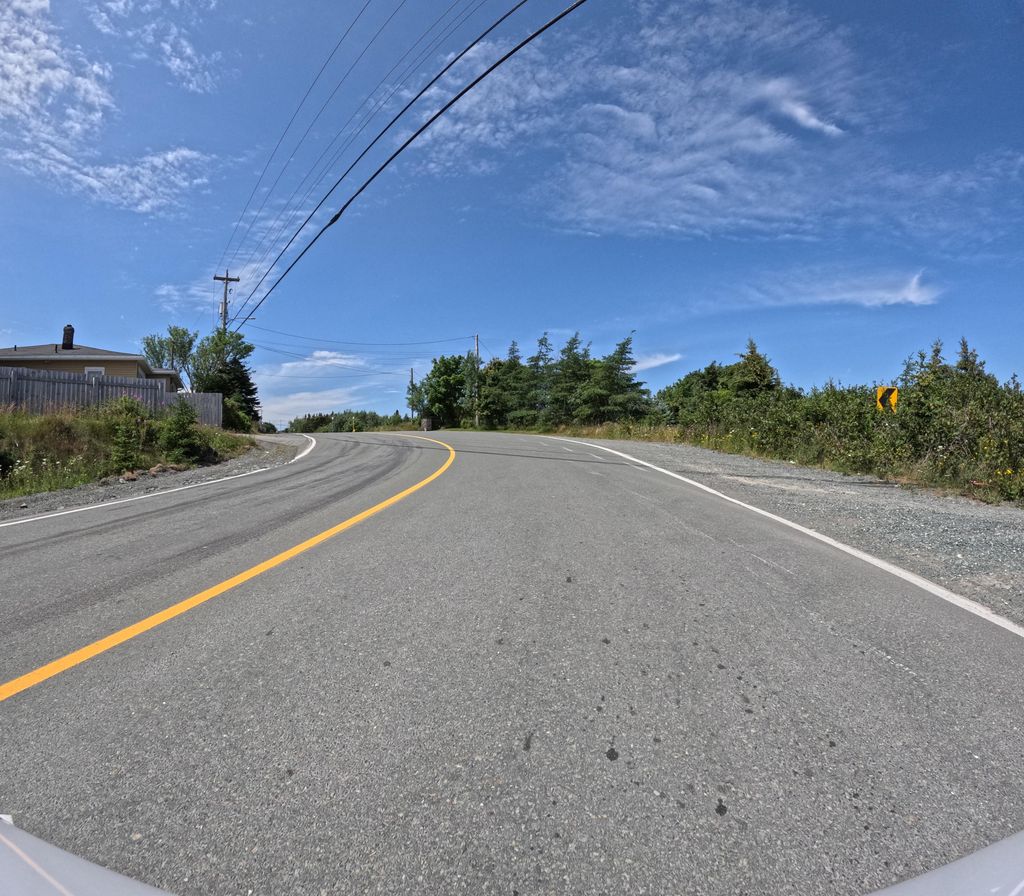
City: st_johns